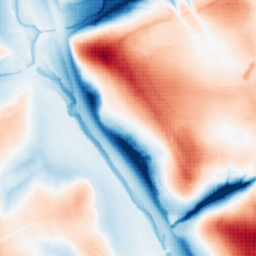
Category: trend_removal
Decomposition family: local_polynomial
Decomposition parameters: window_size: 101
degree: 3
Upsampling method: sinc_blackman
Upsampling parameters: scale: 2
kernel_size: 4
Upsampling scale: 2